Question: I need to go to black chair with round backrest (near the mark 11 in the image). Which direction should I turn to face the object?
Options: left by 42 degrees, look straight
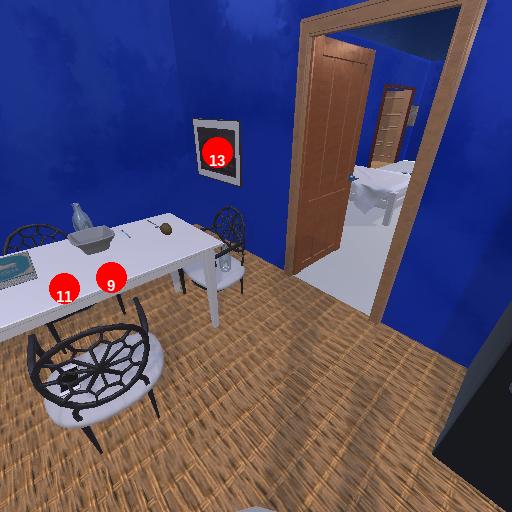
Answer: left by 42 degrees